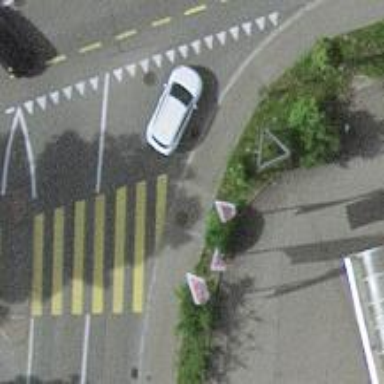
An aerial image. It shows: Kerb serving as barrier.